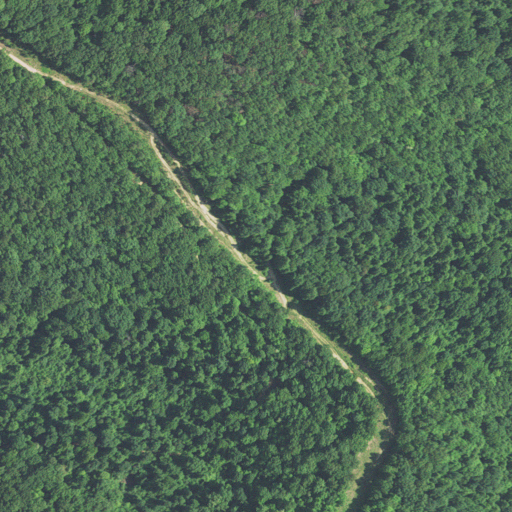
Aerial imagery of gap in West Virginia named Rocky Gap containing deciduous forest and grassland